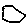
Label: hexagon